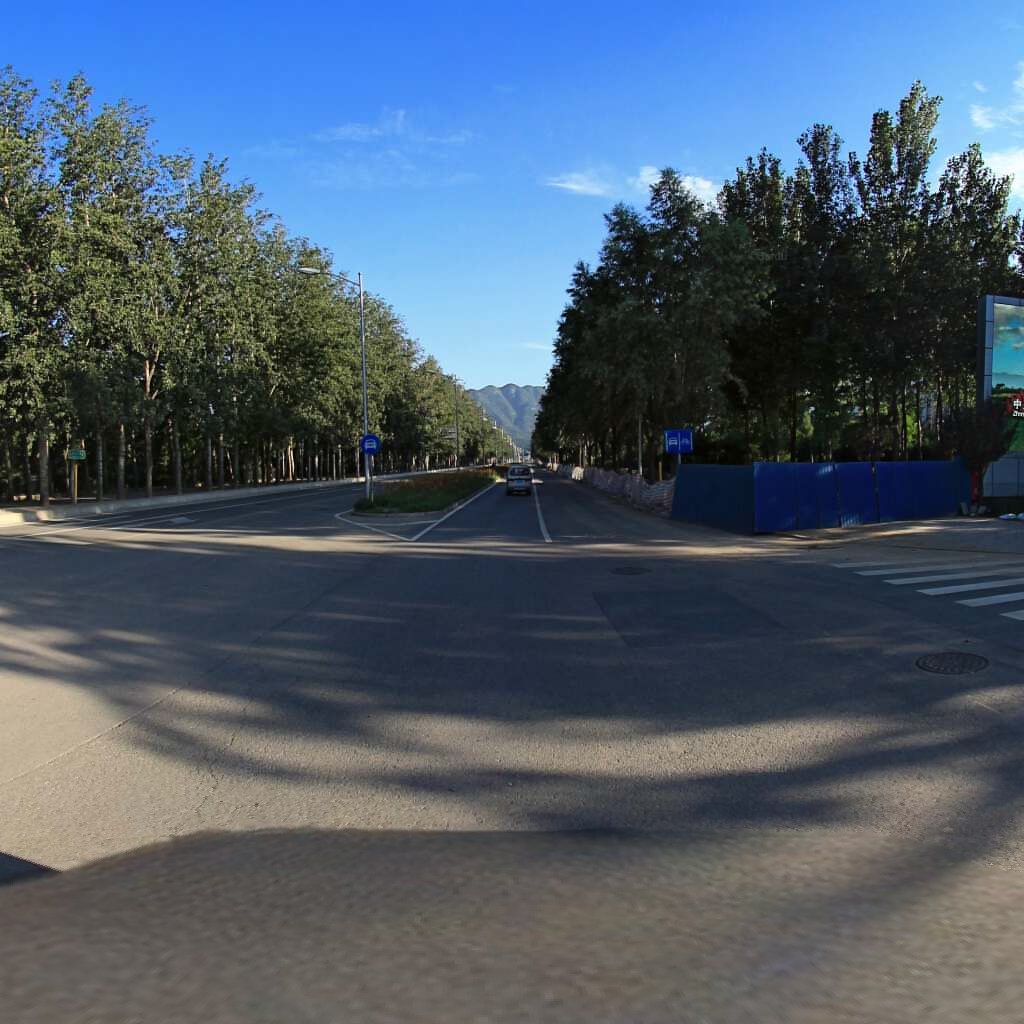
Region: Haidian
Road damage annotations: longitudinal crack, longitudinal crack, manhole cover, manhole cover